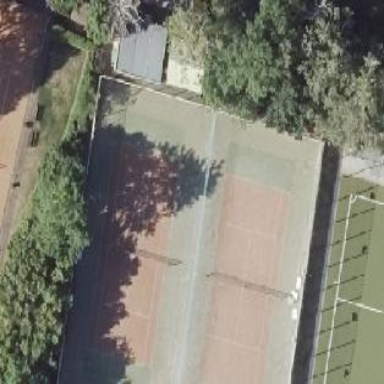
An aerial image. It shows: Tartan tennis court in leisure land pitch.